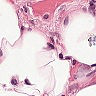
Metastatic tissue present: no